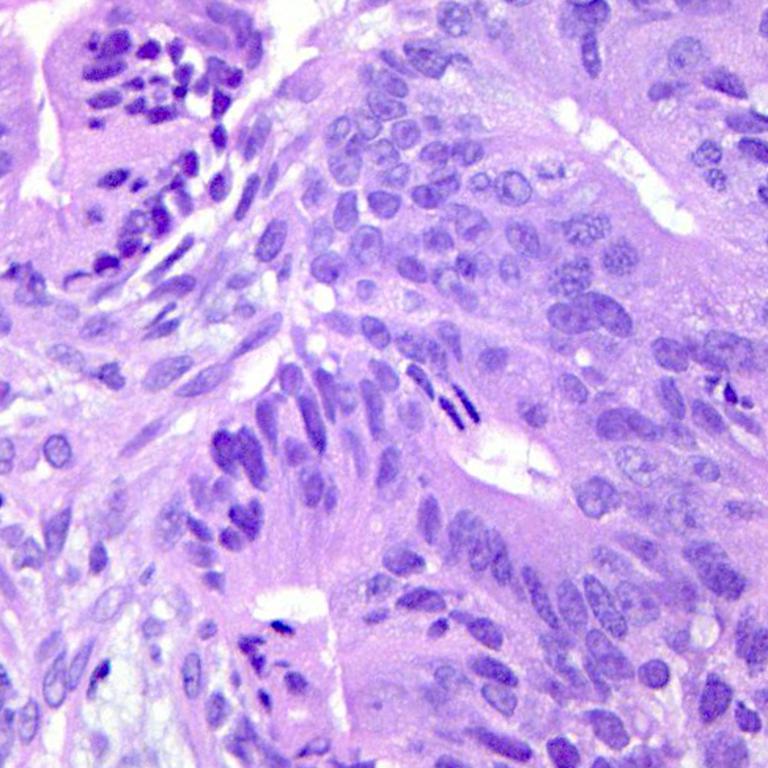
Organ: colon
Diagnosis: adenocarcinomas